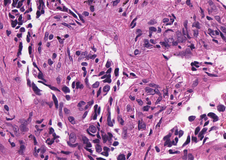
Tumor epithelial tissue: yes
Tumor-associated stroma tissue: yes
Normal tissue: no